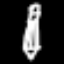
Label: pencil